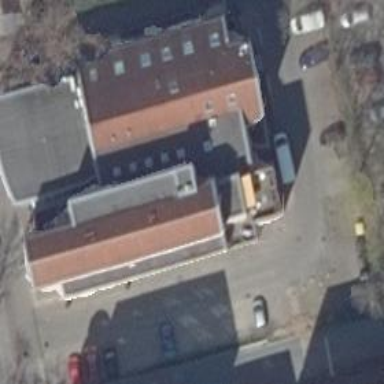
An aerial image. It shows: Restaurant.